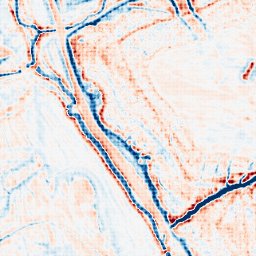
Category: edge_preserving
Decomposition family: bilateral
Decomposition parameters: d: 15
sigma_color: 75
sigma_space: 100
Upsampling method: sinc_hamming
Upsampling parameters: scale: 8
kernel_size: 8
Upsampling scale: 8